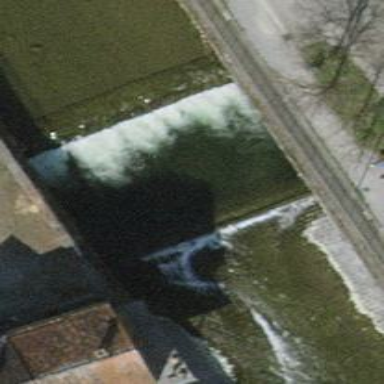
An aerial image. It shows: Weir in waterway.